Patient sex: M
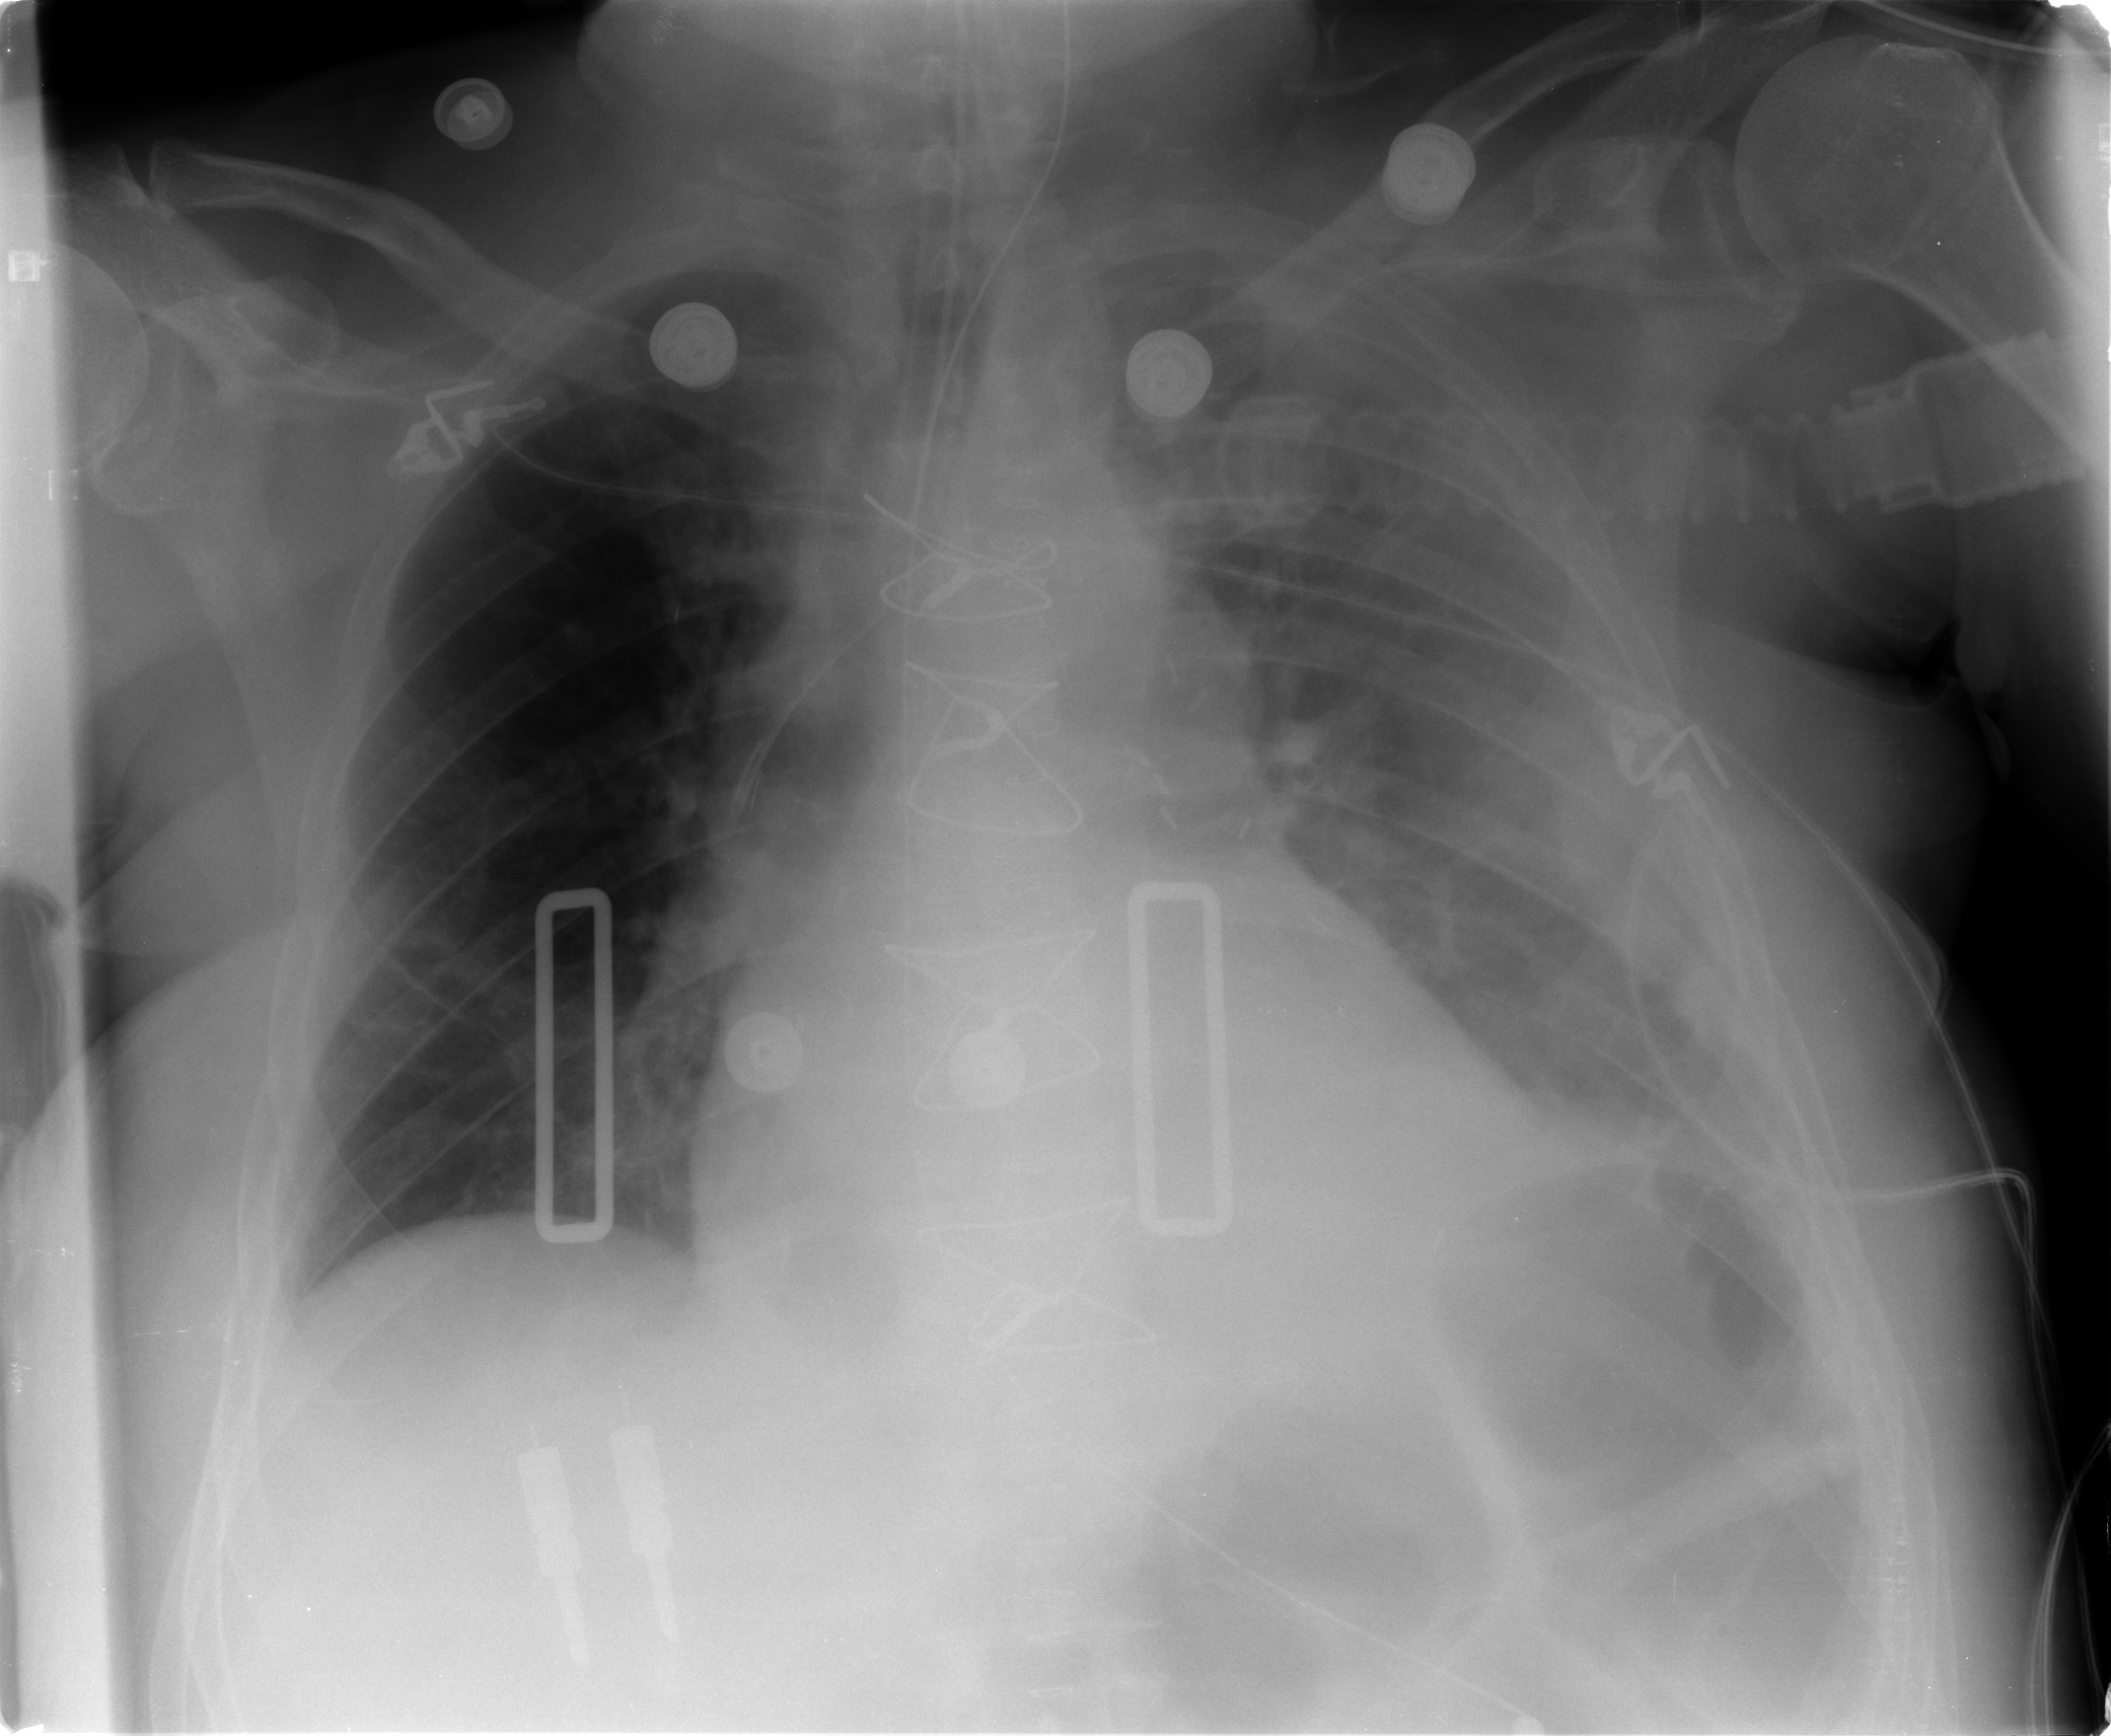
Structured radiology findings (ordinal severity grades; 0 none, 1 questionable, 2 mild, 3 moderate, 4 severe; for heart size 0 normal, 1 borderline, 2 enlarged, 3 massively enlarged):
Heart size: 0
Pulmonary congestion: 0
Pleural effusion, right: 0
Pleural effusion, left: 2
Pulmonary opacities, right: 0
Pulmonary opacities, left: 0
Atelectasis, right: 1
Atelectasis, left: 2